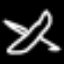
Label: airplane